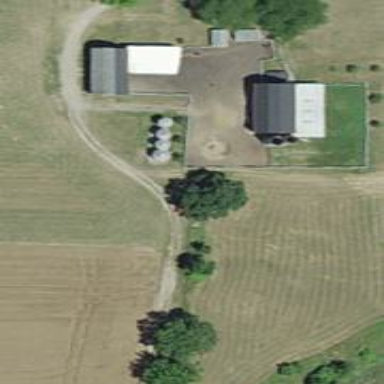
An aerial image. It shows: Silo.